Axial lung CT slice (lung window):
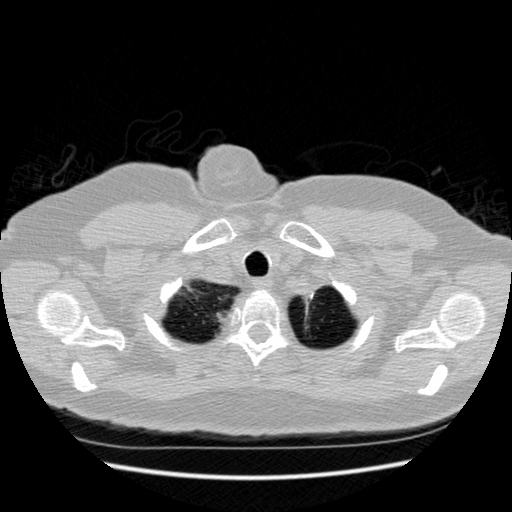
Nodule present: no